Field crop: tomato
Growth stage: 2
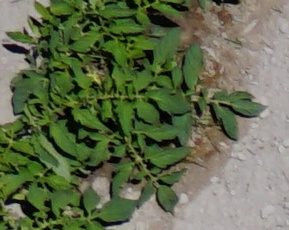
Species: tomato